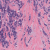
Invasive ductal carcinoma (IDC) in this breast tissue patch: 1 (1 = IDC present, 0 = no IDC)